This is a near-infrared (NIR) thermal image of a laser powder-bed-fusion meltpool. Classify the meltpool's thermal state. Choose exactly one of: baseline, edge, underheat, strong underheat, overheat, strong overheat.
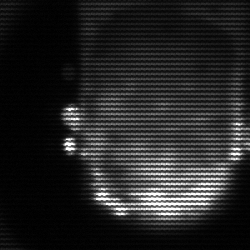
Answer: baseline